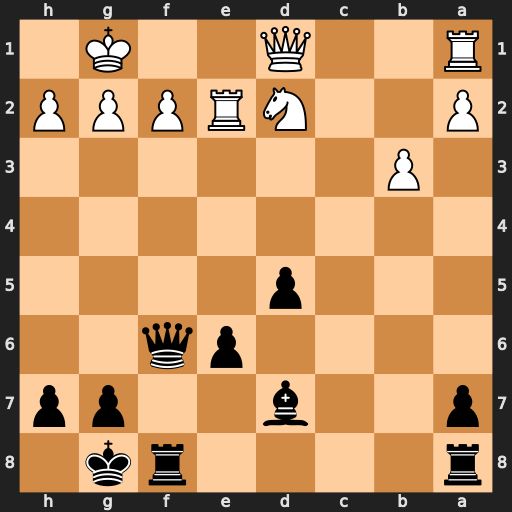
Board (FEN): r4rk1/p2b2pp/4pq2/3p4/8/1P6/P2NRPPP/R2Q2K1
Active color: b
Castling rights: -
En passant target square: -
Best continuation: Bb5 Re1 Qxf2+